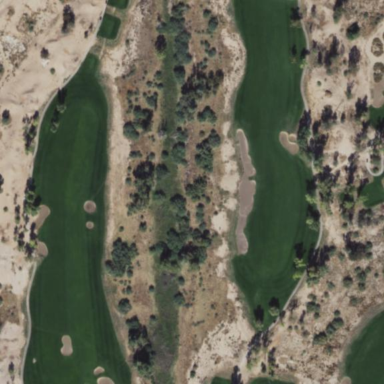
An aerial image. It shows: Area of rough grass used for golf.